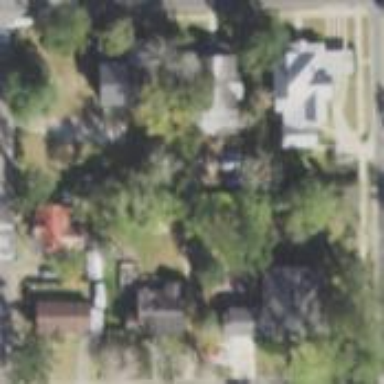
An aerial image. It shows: Single-family residential area.